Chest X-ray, PA view. Patient: 49 years old, sex F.
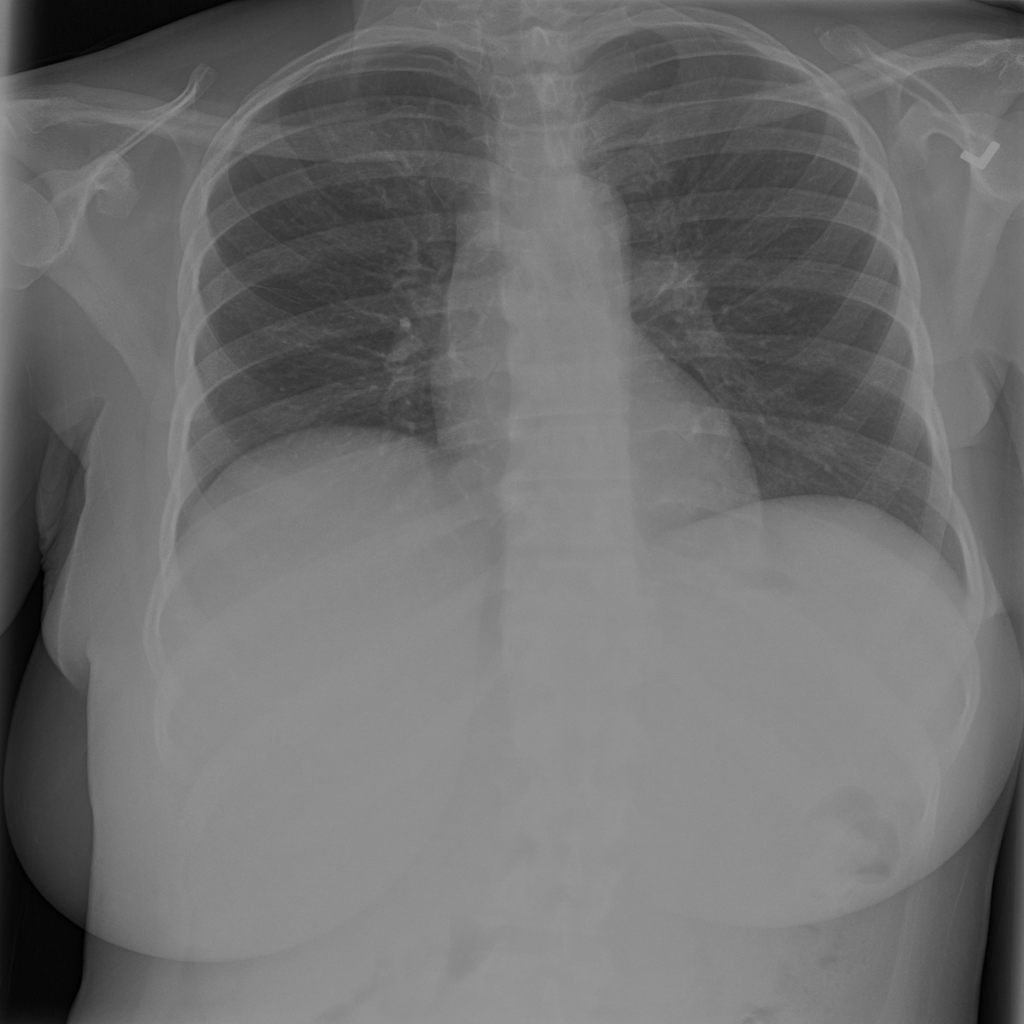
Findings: No Finding